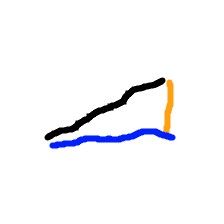
Shape: triangle